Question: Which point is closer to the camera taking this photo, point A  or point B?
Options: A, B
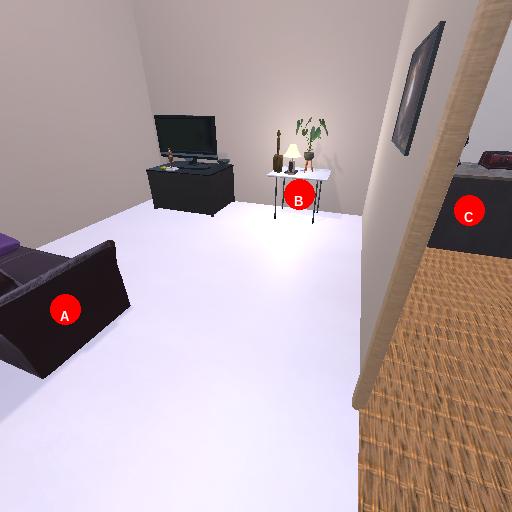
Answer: A